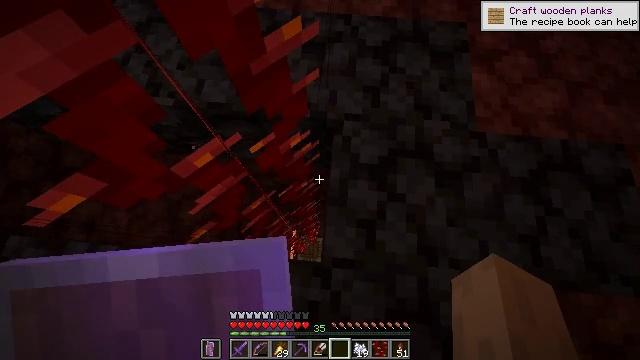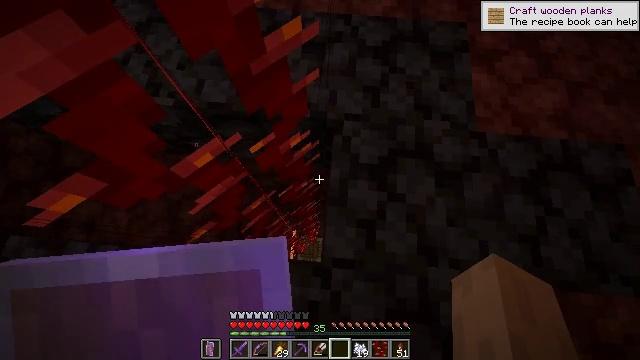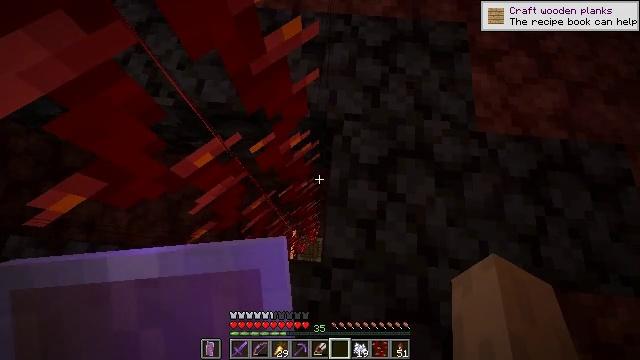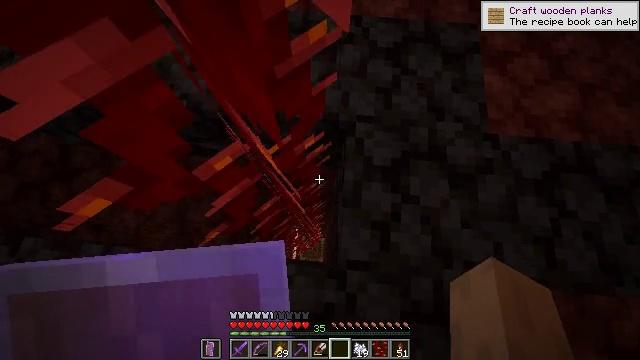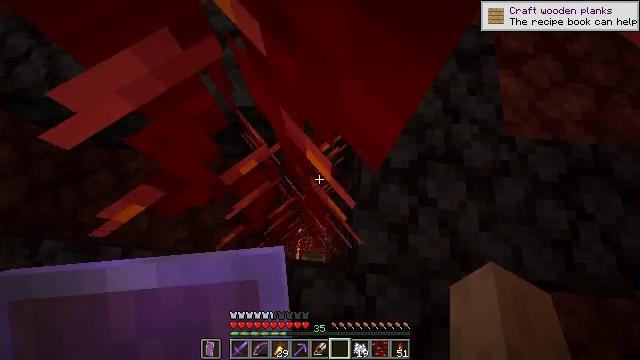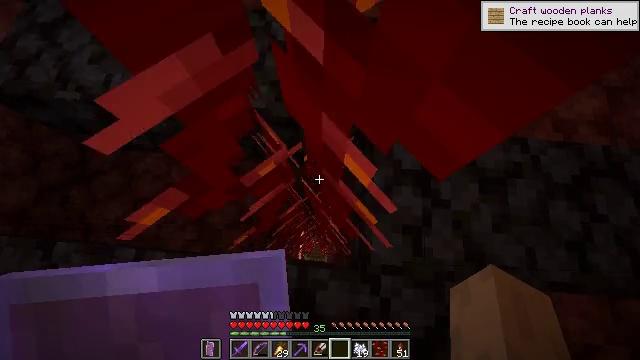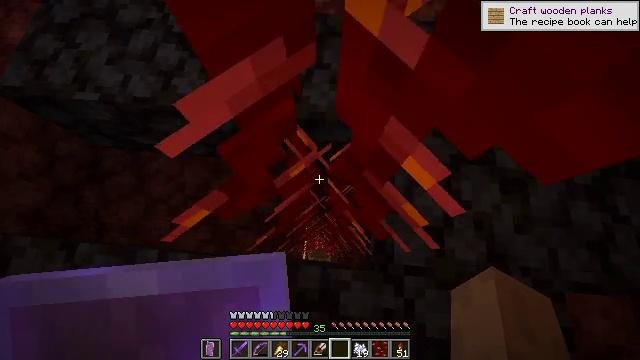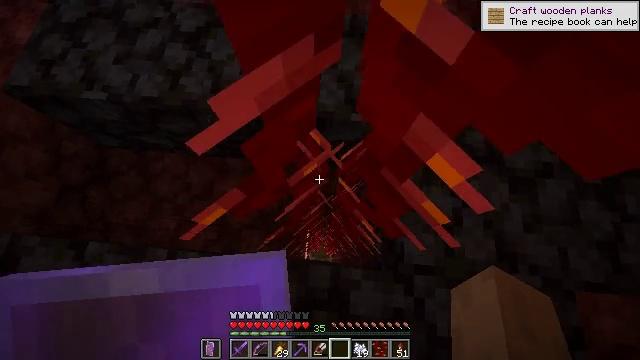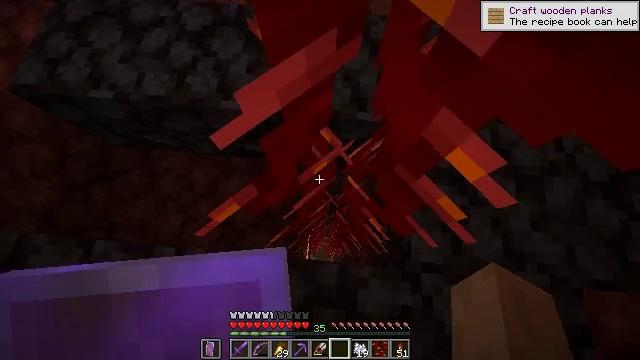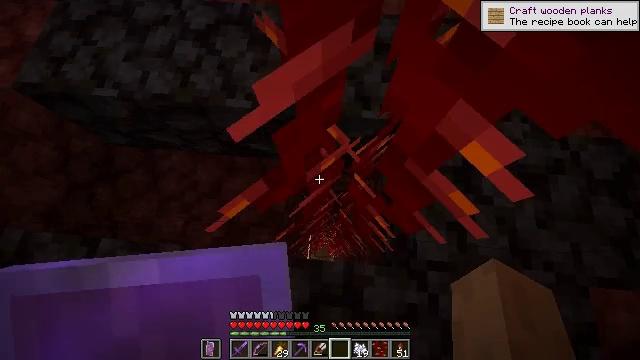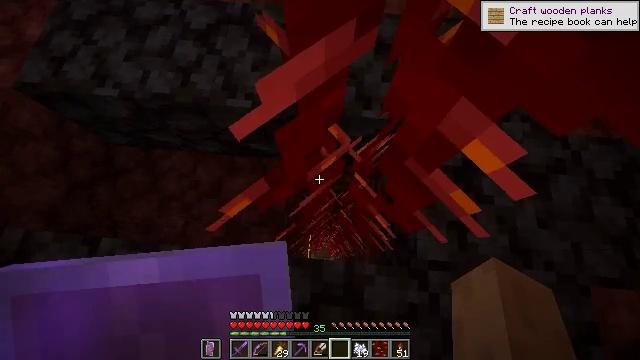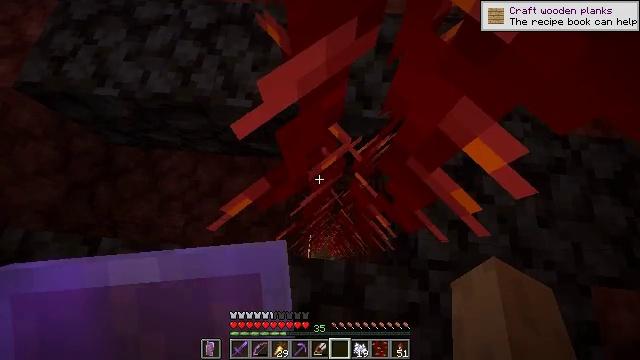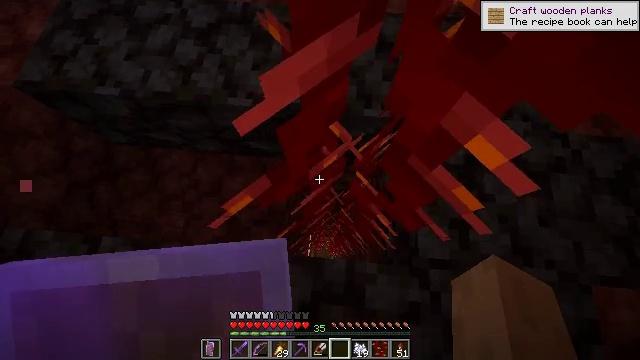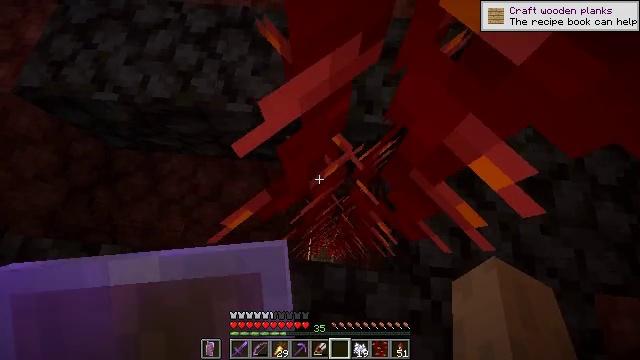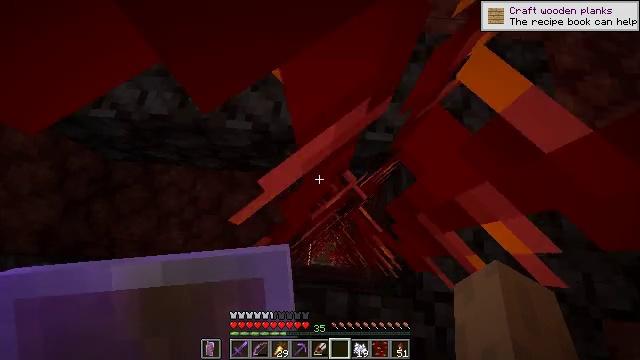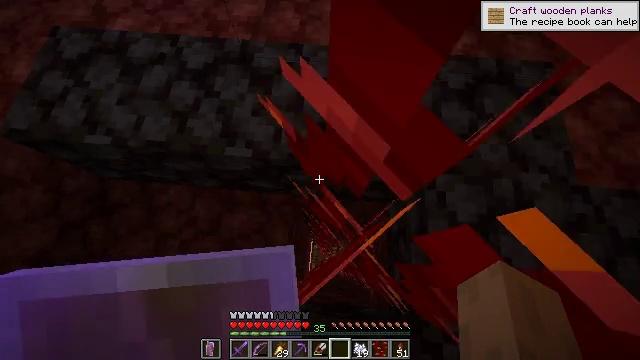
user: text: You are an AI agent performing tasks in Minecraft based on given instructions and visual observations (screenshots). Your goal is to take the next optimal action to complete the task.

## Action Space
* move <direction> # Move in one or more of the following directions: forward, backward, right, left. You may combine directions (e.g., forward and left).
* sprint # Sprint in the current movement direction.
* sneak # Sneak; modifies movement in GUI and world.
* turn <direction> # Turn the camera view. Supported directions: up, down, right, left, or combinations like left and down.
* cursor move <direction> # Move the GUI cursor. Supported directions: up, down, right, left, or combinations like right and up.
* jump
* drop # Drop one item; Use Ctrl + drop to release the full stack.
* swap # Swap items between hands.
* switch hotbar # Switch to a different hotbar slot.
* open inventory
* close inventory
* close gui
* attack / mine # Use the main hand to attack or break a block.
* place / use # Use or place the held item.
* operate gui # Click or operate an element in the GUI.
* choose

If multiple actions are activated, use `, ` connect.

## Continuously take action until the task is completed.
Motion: motion action
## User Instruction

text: Chop the weeping vines hanging from blocks.
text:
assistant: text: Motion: no_op
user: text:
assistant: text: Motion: no_op
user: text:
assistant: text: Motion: move left
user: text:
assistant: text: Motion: move left
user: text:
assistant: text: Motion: move left
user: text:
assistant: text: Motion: no_op
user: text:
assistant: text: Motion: no_op
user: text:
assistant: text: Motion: no_op
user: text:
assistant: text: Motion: no_op
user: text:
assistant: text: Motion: no_op
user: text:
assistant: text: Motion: no_op
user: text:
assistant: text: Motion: no_op
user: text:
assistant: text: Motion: move forward
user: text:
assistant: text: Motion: move forward
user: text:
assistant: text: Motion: move forward
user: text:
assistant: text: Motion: move forward
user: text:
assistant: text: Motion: no_op
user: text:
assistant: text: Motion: no_op
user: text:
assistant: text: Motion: no_op
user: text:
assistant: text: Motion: no_op
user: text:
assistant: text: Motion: no_op
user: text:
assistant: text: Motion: no_op
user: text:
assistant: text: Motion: no_op
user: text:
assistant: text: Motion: no_op
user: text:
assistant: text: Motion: no_op
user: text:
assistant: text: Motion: no_op
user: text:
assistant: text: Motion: no_op
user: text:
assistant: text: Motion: no_op
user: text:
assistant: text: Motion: move back
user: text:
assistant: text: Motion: move back